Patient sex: M
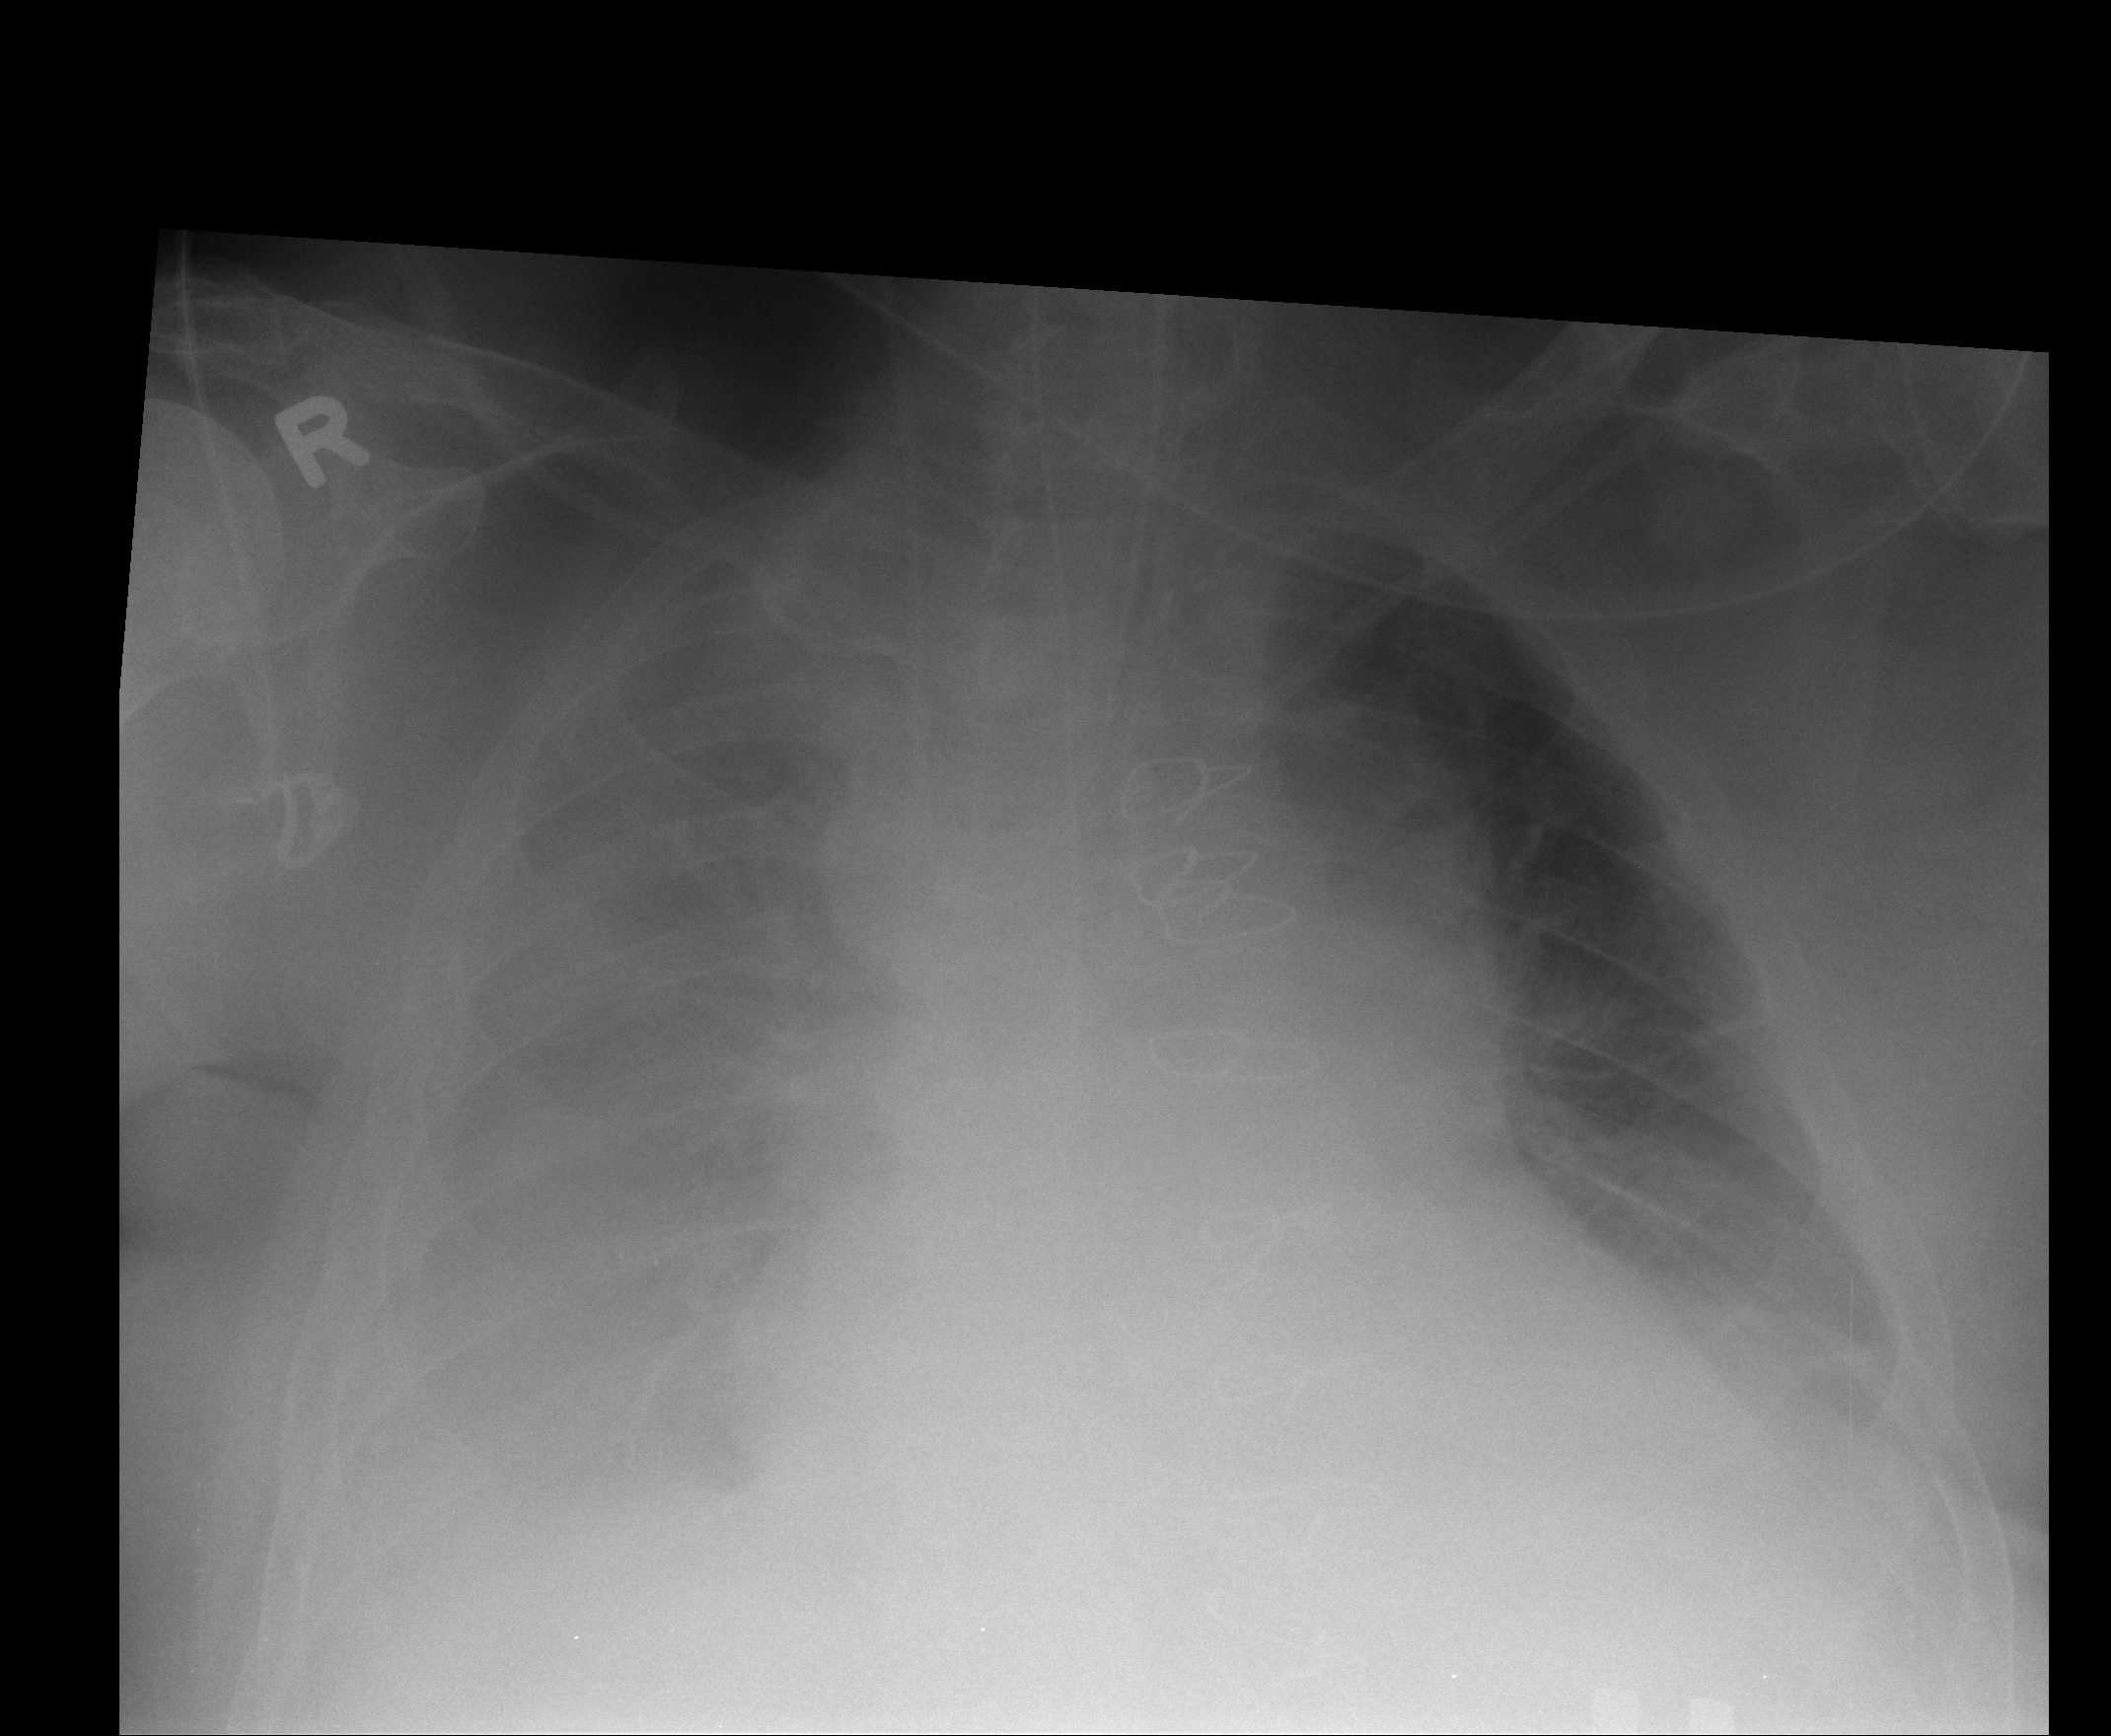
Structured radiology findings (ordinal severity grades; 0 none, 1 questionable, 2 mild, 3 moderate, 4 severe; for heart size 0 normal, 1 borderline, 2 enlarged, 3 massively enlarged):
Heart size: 3
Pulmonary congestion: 3
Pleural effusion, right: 3
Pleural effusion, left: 2
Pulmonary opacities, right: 2
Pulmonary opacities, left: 2
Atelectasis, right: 3
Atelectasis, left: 3